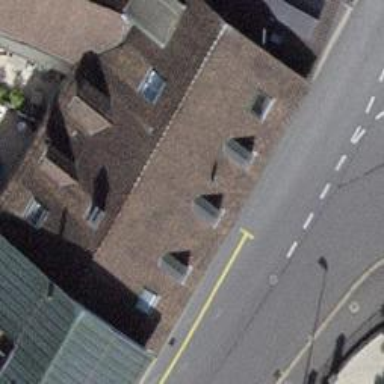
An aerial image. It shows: Restaurant.